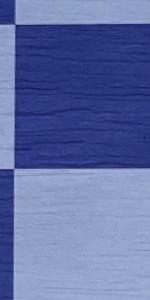
Label: Empty